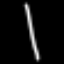
Label: line